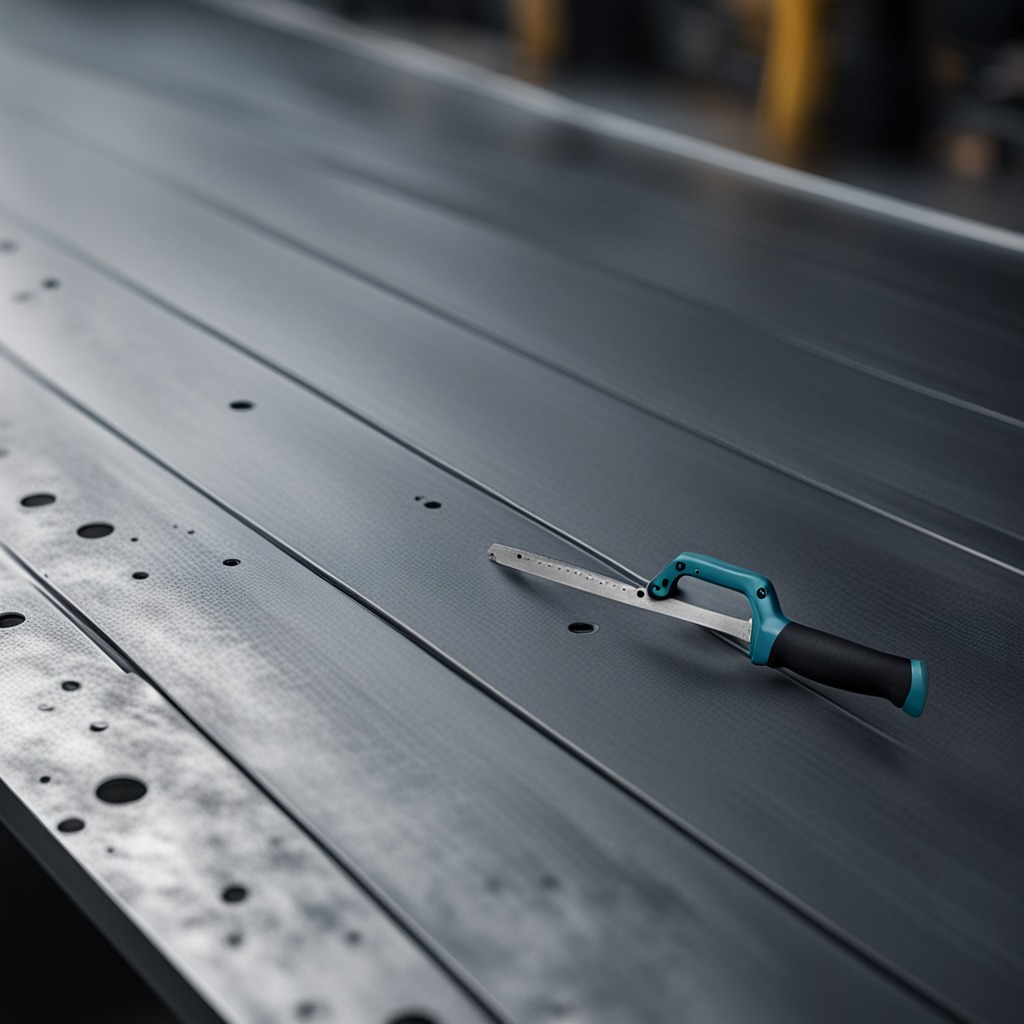
A metal saw is lying on the cold steel table in a mining workshop.